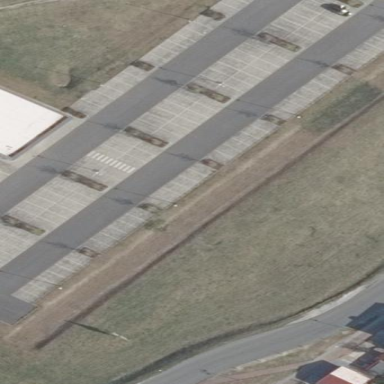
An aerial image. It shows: Road serving as parking aisle.